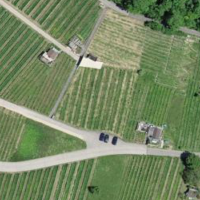
EUNIS habitat code: 24
Species observed at this site:
Lathyrus vernus